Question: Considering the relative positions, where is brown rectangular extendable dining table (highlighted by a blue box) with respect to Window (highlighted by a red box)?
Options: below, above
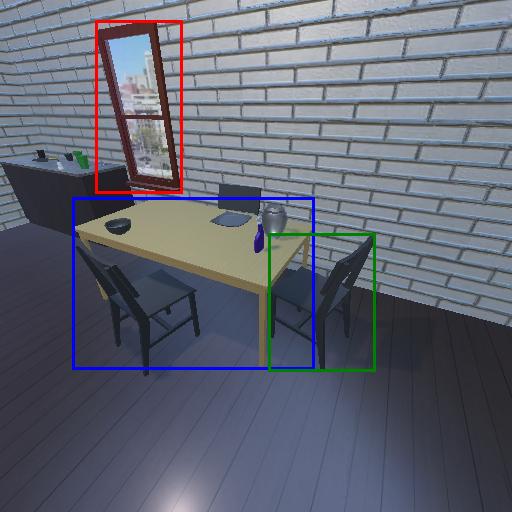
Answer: below